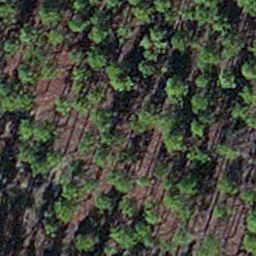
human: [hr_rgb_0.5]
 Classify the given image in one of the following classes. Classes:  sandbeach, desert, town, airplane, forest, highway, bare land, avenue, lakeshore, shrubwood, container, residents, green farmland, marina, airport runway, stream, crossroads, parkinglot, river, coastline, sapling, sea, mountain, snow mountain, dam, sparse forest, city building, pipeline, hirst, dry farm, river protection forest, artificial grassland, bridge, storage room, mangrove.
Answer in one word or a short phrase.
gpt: sapling